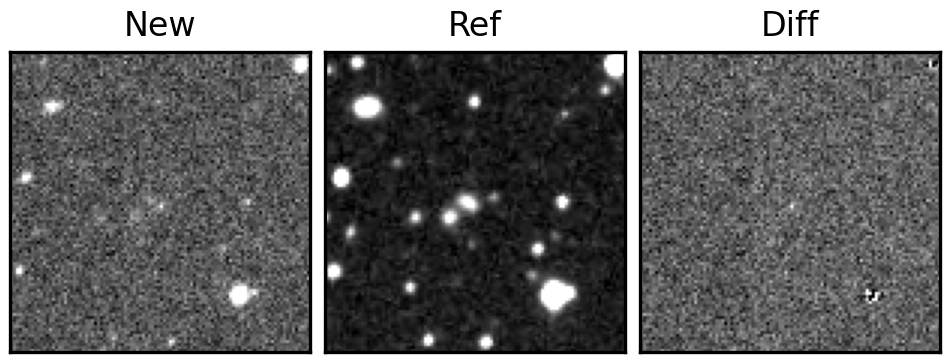
Label: real